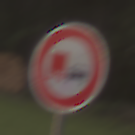
Verkehrszeichen: UeberholverbotKraftfahrzeuge
Umgebung: Outdoor, Nature
Tageszeit: SunriseSunset
Wetter: Clear
Licht: Natural
Jahreszeit: NotSpecified
Kontrast: LowContrast